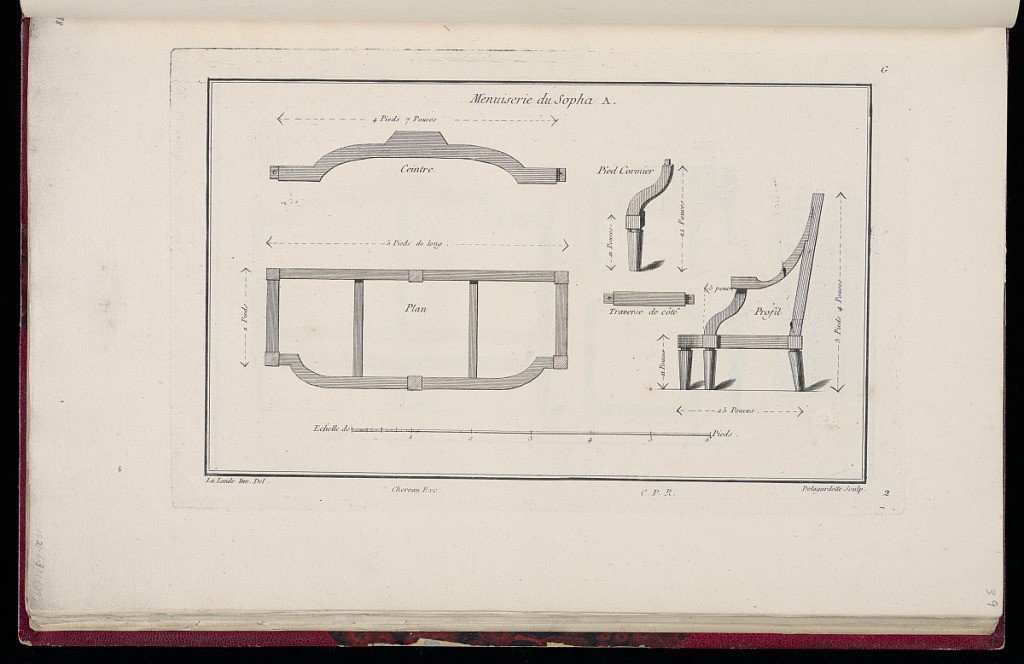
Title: Menuiserie du Sopha A
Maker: Richard de Lalonde, French, active 1780–96
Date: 1775-1788
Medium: Etching on off-white laid paper
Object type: Print
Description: Plans and profile design for the carpentry of the sofa depicted in 1921-6-331-38. The plate is signed and numbered.